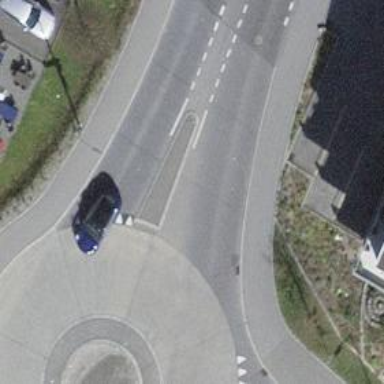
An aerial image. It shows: Road with "give way" sign.